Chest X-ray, PA view. Patient: 56 years old, sex M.
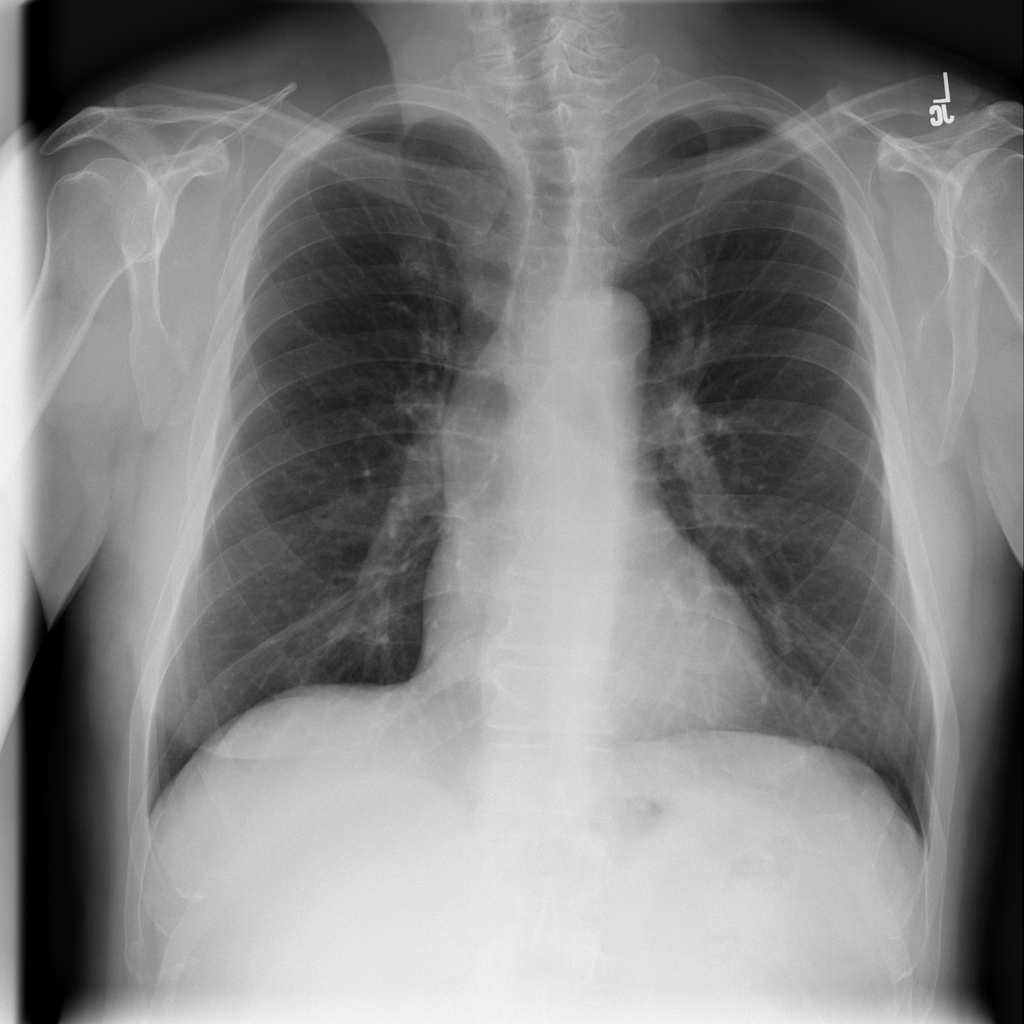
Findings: No Finding